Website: lowes
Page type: customer-info-address
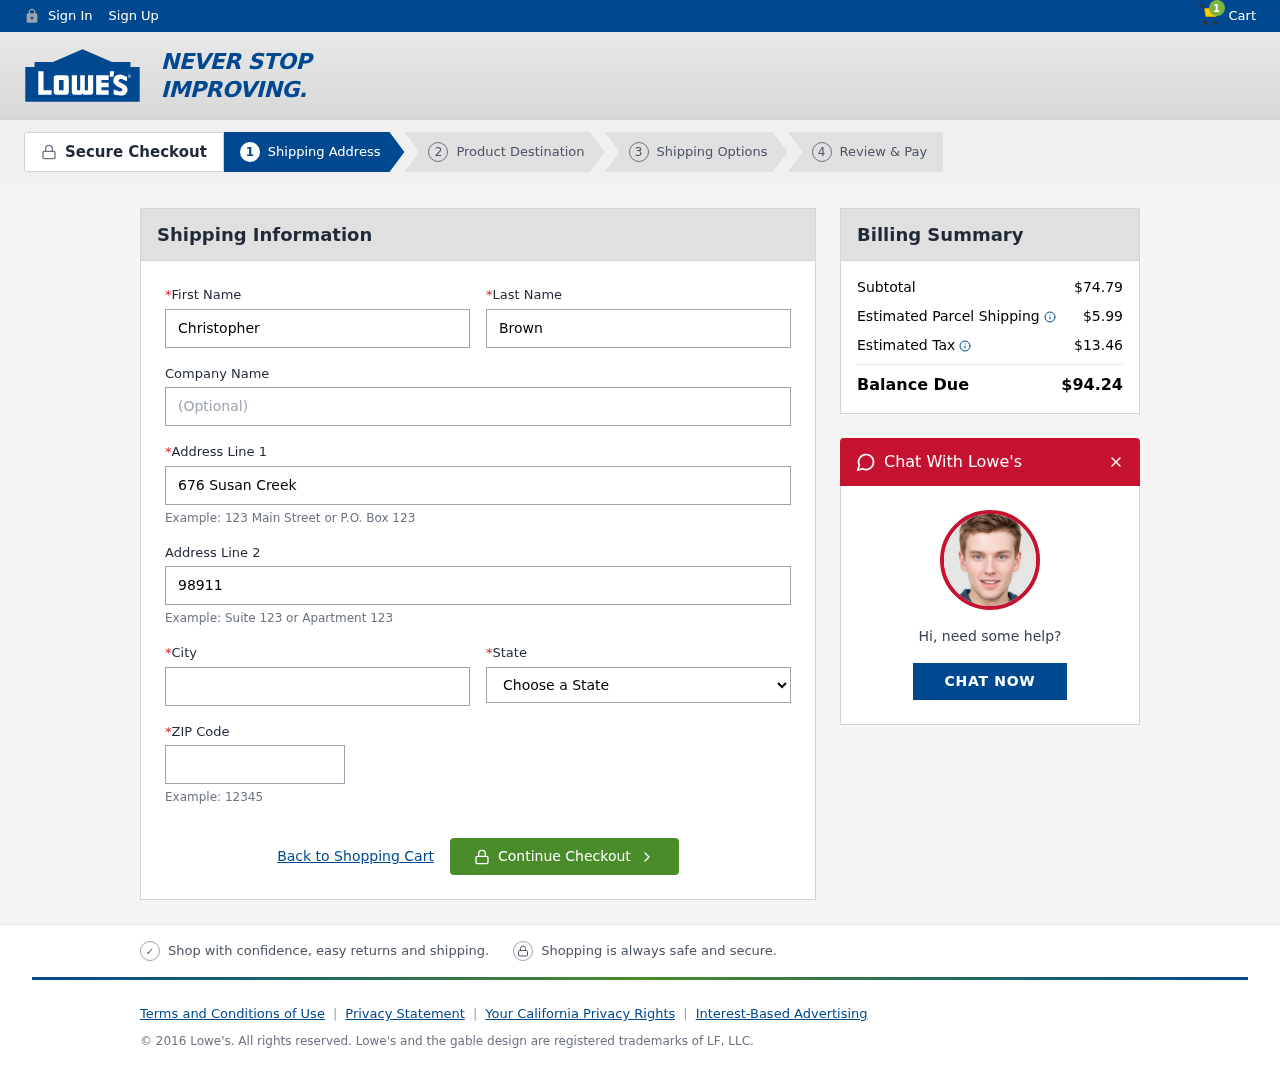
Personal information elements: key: PII_CITY
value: Stevenstown
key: PII_FIRSTNAME
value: Christopher
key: PII_LASTNAME
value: Brown
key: PII_POSTCODE
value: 02885
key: PII_STATE
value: Maryland
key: PII_STREET
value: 676 Susan Creek
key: PII_STREET2
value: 98911 Carla Islands
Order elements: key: ORDER_NUM_ITEMS
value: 1
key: ORDER_SUBTOTAL
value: $74.79
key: ORDER_SHIPPING_COST
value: $5.99
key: ORDER_TAX
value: $13.46
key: ORDER_TOTAL
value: $94.24